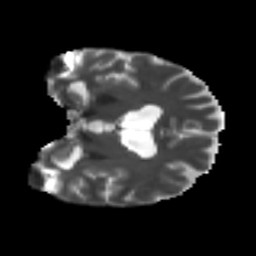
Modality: T2w
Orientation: coronal
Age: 25
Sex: female
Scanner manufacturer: ge
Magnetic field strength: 3 T
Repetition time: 7.8 s
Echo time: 0.0606 s